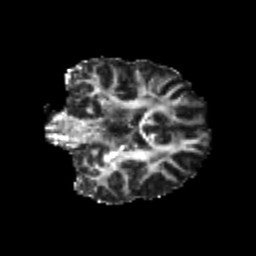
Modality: FA
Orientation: coronal
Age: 21
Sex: male
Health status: healthy
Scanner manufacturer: philips
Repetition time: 7.39 s
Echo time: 0.08599 s